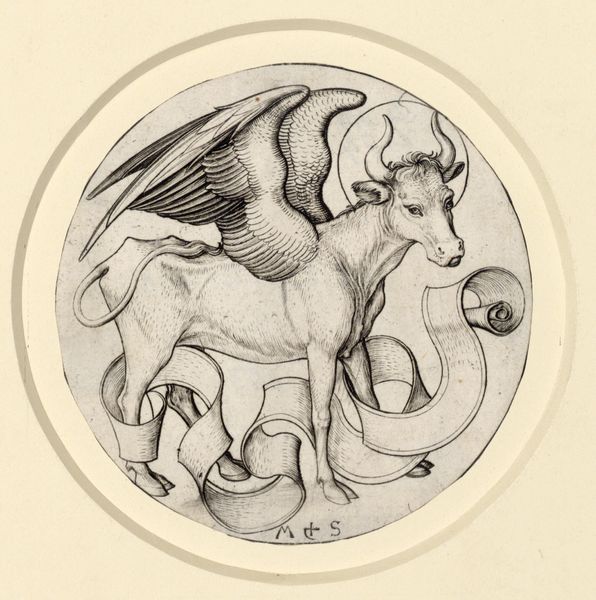
Titel: Der Stier des Lukas
Künstler: Martin Schongauer
Standort: Wien
Institution: Albertina, Wien
Schlagwörter: flügel, schwarz, skizze, symbol, weiss, augen, band, federn, haare, ohren, kreis, rund, fell, hufe, schwanz, papier, kuh, rind, banner, druckgraphik, initialen, monogramm, satire, rolle, wappen, heiligenschein, nimbus, maul, schwingen, heiliger, schriftrolle, hörner, symbolik, heilig, kupferstich, stier, pegasus, sakral, markus, schriftband, evangelist, fabeltier, lukas, matthäus, helig, schongauer, martin schongauer, ms, m+s, aposteldarstellung, flügeltiere